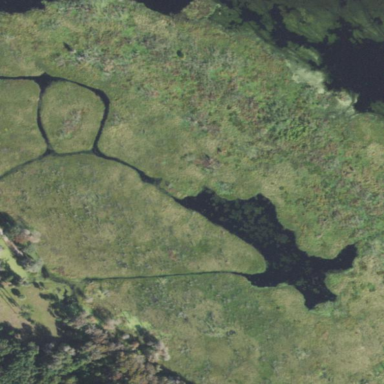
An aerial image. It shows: Marshy wetland area.